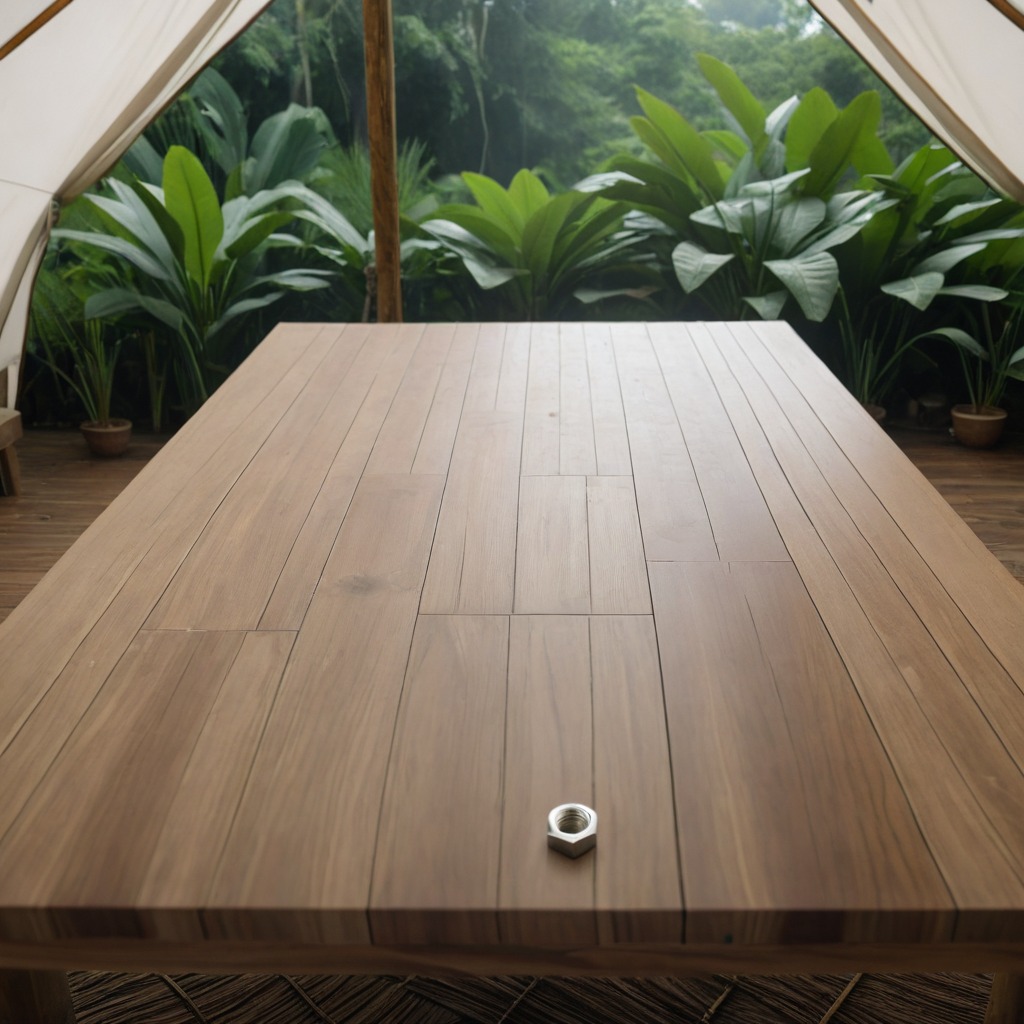
A metal nut is lying on the wooden table inside a jungle field workshop tent.